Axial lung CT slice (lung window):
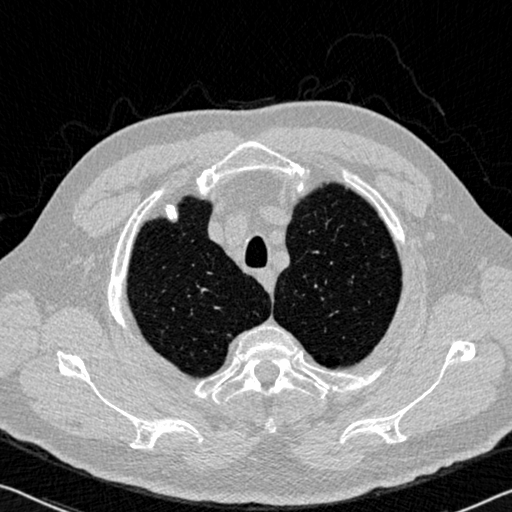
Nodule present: no